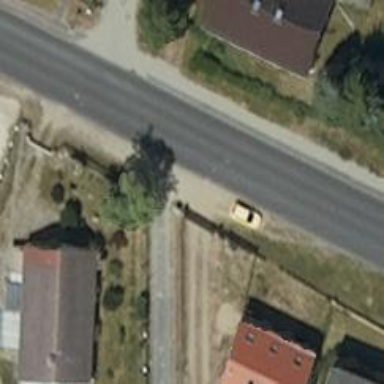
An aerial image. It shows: Primary road with asphalt surface and left sidewalk. There is cycle track on the left side as well.